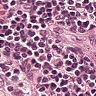
Metastatic tissue present: no